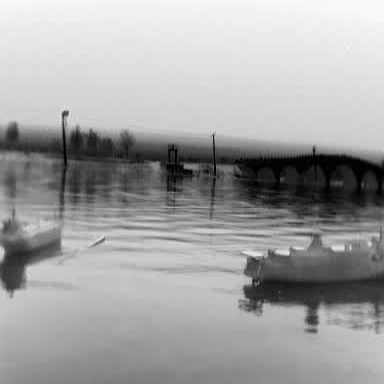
There are two objects shown in the infrared image, including a liner, and a container_ship.